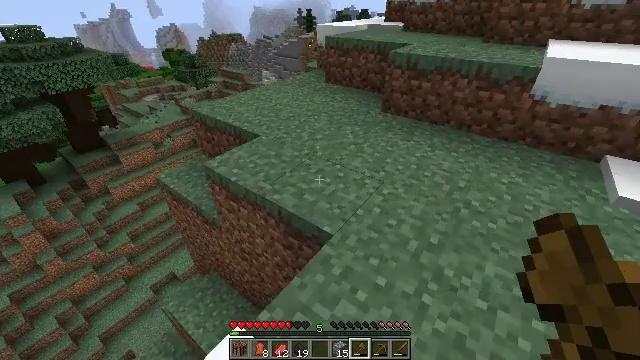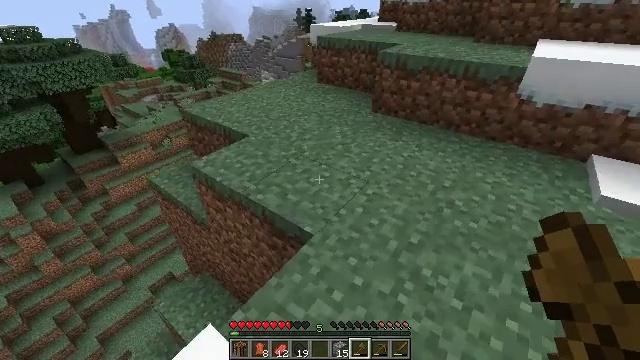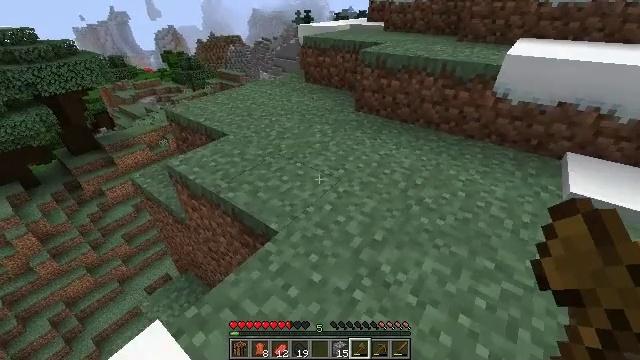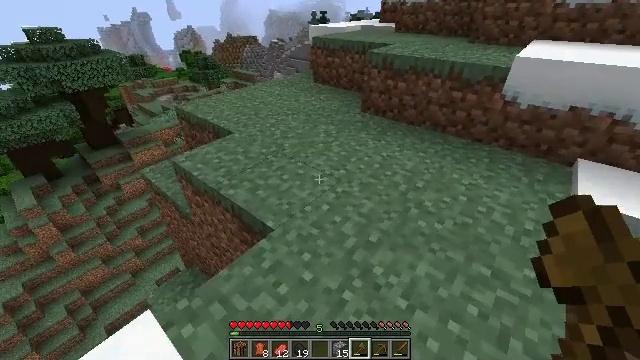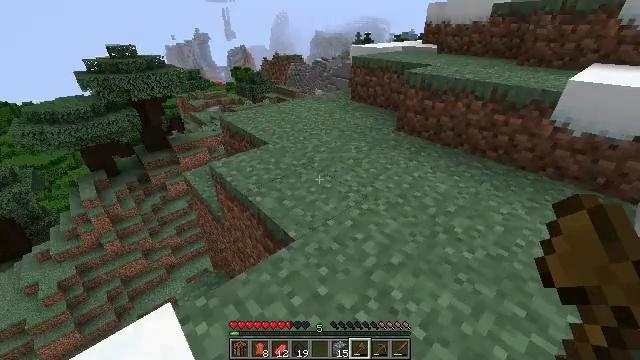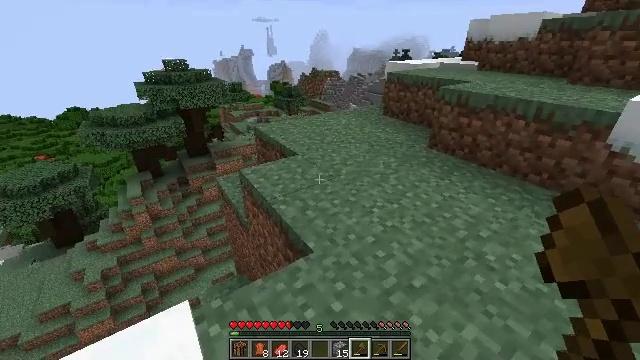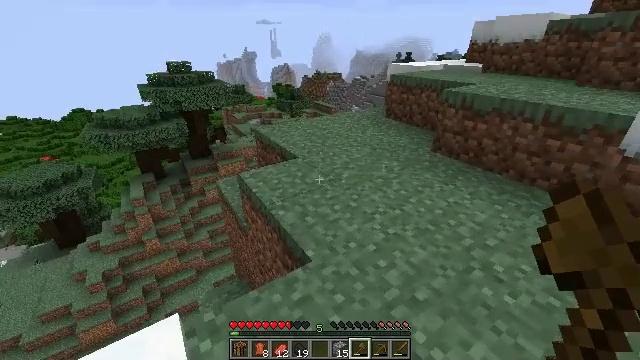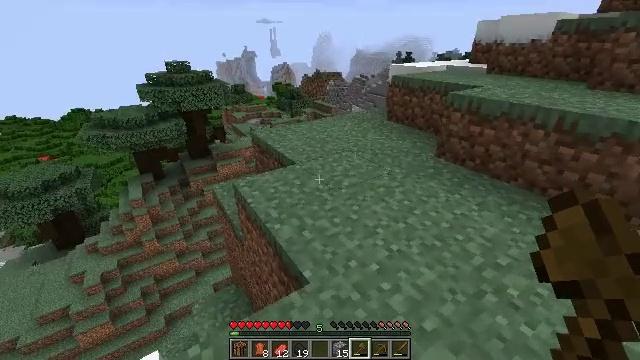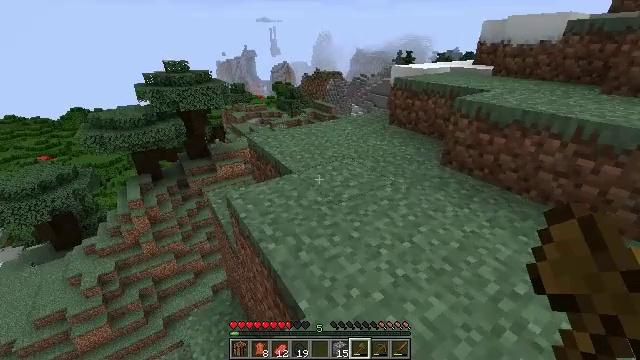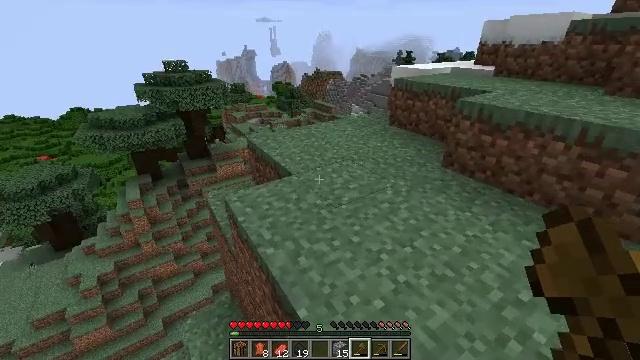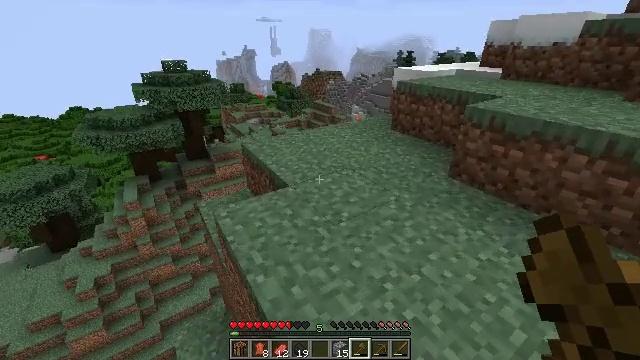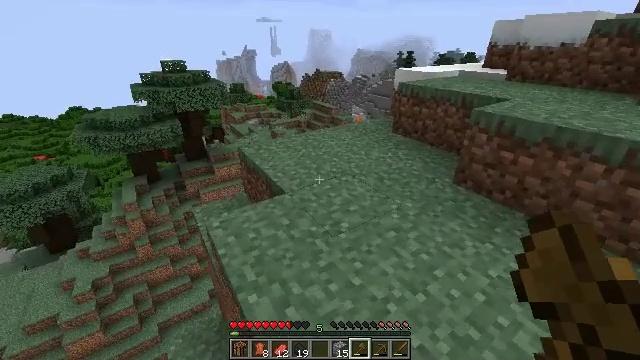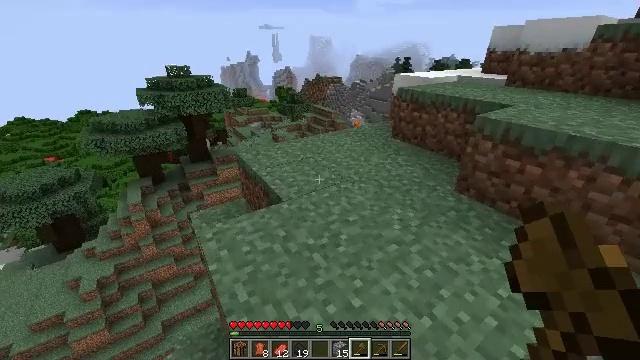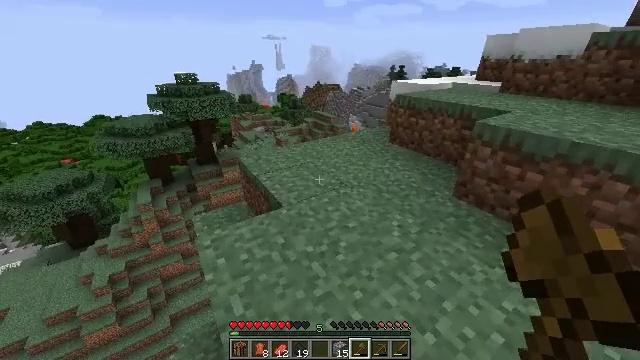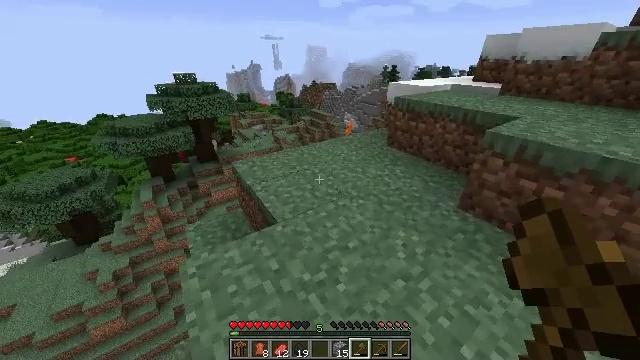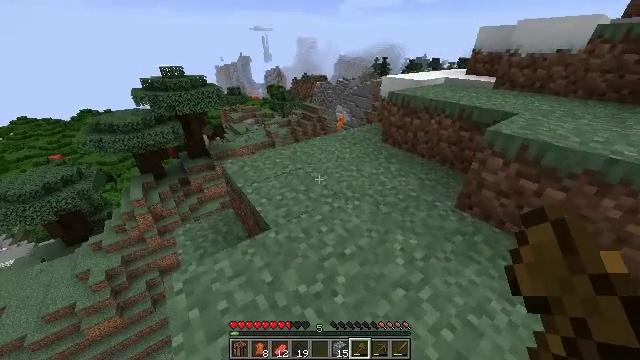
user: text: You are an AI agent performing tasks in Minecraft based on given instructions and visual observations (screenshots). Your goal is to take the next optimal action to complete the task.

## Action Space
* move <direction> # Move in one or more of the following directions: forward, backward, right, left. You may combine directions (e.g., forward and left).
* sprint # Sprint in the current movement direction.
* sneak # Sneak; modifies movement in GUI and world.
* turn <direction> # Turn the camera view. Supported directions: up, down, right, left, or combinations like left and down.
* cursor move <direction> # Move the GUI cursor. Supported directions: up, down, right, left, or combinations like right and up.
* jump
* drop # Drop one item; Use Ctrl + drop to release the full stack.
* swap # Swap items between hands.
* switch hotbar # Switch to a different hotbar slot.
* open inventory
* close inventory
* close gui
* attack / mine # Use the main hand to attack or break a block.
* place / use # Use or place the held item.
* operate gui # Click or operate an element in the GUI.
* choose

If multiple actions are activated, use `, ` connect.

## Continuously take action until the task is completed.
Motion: motion action
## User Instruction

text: Collect dark oak log for building.
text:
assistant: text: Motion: move right
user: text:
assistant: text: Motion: move right
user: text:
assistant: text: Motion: turn left
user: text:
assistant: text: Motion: turn left and up
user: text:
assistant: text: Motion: move forward, turn left and up
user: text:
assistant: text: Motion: move forward
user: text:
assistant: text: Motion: move forward
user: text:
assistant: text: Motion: move forward
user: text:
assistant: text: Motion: move forward
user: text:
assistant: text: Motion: move forward
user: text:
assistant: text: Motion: move forward, sprint
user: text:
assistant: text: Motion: move forward, sprint
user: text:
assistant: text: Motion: move forward, sprint
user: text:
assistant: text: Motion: move forward, sprint, turn down
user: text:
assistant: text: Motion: move forward, turn right and down
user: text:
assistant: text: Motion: move forward
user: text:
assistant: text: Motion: move forward
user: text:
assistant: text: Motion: move forward
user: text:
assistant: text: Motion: move forward
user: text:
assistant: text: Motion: move forward
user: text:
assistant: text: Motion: move forward
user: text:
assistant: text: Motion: no_op
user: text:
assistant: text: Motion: no_op
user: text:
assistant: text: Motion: no_op
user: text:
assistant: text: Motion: no_op
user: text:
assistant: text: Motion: no_op
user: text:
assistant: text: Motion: no_op
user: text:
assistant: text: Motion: no_op
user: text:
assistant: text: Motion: no_op
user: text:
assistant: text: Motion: no_op